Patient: sex F, age 63
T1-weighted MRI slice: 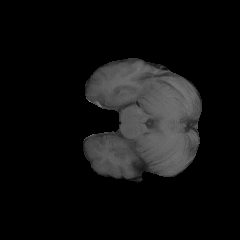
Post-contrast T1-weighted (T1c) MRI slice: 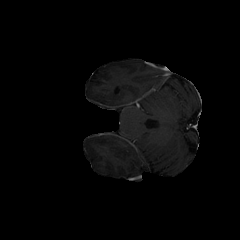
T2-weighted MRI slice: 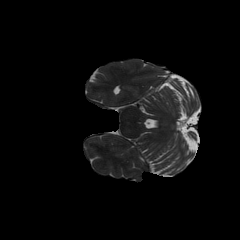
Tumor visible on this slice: no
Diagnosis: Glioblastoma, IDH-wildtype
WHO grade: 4